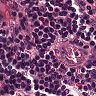
Metastatic tissue present: no